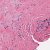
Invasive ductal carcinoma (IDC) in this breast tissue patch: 1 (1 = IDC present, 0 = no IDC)